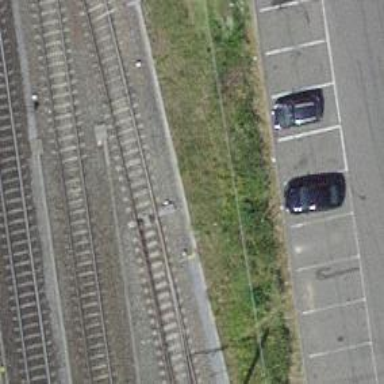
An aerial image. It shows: Railway switch.